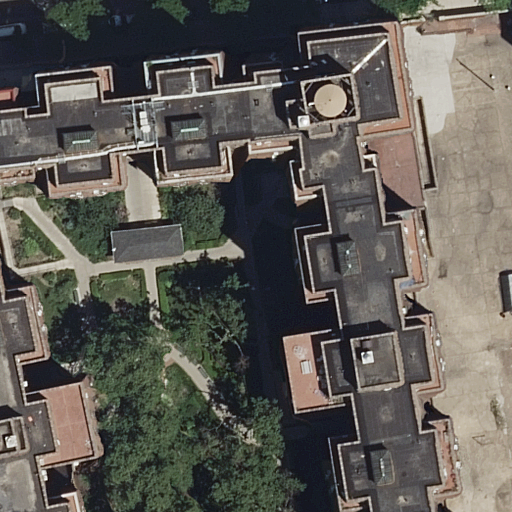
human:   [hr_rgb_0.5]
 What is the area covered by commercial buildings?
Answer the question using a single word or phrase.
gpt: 0m2

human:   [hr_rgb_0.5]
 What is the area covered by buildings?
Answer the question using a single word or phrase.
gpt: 3686m2

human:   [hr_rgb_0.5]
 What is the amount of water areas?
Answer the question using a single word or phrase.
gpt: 0

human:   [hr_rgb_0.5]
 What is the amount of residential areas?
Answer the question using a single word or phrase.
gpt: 1

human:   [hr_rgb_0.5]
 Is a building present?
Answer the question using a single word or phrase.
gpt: yes

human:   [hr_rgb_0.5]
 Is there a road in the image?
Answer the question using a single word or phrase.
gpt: yes

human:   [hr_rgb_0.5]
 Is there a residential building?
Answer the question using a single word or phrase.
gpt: yes

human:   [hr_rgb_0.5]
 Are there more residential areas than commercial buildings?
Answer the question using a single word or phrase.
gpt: yes

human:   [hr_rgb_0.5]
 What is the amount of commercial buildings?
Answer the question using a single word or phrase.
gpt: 0

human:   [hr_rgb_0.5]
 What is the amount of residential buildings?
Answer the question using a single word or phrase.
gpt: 1

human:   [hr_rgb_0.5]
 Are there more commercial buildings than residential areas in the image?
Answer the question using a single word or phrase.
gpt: no

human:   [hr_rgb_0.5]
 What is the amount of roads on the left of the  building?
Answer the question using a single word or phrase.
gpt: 1

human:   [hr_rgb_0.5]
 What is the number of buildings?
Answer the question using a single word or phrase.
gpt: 1

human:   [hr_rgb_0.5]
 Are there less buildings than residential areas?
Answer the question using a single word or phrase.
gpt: no

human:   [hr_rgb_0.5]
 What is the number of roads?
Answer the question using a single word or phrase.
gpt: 1

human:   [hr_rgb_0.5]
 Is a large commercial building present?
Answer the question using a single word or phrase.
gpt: no

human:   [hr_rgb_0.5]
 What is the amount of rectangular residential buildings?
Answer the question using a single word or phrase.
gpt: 0

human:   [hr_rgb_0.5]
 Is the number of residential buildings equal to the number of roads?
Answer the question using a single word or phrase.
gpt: yes

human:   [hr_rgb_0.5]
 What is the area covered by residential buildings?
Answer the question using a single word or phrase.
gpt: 3686m2

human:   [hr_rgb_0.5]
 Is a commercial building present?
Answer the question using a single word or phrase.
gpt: no

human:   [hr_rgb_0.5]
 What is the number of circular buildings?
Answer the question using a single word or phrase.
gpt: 0

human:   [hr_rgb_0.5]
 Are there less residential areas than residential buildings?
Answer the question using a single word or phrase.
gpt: no

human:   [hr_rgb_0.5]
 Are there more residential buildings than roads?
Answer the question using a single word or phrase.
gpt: no

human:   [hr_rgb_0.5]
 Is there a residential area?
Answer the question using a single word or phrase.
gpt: yes

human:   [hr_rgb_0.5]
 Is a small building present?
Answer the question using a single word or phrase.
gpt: no

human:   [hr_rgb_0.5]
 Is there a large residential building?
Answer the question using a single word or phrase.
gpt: yes

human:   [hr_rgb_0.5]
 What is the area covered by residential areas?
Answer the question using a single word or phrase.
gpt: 3225m2

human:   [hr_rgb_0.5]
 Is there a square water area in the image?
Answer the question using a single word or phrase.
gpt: no

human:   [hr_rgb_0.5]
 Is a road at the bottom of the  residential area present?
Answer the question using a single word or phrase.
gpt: no

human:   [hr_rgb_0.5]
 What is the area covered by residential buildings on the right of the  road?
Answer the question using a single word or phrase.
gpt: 0m2

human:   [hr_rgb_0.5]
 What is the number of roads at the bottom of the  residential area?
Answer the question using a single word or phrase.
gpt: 0

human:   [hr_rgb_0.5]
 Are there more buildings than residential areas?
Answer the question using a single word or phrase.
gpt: no

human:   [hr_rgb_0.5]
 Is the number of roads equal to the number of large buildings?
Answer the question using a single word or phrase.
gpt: yes

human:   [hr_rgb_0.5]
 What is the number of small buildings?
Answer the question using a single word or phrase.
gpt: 0

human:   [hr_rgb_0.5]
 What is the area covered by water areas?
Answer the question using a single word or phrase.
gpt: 0m2

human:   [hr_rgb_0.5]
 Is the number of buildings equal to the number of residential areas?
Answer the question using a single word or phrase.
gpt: yes

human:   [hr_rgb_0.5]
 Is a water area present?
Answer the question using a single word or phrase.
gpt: no

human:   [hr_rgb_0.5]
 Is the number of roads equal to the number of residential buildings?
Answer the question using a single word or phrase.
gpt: yes

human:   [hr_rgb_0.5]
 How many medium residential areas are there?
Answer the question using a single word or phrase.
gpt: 0

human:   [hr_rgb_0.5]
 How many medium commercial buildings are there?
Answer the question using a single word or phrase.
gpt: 0

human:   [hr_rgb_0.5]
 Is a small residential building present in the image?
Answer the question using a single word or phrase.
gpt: no

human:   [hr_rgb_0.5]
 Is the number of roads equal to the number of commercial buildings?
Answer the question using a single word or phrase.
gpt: no

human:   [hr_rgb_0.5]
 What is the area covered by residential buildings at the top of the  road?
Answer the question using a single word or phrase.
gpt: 0m2

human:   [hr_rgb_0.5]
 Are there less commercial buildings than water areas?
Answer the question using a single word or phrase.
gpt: no

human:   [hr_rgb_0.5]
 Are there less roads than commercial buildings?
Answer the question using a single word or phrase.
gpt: no

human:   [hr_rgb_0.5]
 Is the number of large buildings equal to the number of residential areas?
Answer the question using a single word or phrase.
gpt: yes

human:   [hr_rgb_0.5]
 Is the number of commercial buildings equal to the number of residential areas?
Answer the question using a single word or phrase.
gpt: no

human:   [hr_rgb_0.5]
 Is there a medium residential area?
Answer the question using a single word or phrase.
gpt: no

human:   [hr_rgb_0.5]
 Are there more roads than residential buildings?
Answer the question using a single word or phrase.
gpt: no

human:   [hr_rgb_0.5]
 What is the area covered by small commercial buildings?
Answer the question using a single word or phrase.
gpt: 0m2

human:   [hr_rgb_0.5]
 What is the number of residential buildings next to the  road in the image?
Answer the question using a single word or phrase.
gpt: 1

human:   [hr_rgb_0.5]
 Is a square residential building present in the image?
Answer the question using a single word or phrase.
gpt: no

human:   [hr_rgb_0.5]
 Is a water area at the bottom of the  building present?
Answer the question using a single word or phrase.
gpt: no

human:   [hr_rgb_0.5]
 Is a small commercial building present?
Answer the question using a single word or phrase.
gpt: no

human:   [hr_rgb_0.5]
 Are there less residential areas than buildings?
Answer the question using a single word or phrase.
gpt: no

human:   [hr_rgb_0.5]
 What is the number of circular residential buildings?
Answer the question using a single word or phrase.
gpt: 0

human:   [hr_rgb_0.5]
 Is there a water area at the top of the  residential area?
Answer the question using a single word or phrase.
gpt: no

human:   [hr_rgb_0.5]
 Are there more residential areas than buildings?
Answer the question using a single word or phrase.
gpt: no

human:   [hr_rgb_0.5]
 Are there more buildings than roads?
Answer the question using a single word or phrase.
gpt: no

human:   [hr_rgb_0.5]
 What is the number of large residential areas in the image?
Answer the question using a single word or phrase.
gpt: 1

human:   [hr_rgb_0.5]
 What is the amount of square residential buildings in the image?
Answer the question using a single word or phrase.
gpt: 0

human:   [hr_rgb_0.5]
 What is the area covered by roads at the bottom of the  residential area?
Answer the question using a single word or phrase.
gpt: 0m2

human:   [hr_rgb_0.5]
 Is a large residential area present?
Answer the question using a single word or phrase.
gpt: yes

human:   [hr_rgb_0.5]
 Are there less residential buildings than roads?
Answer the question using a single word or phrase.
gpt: no